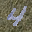
Label: 4